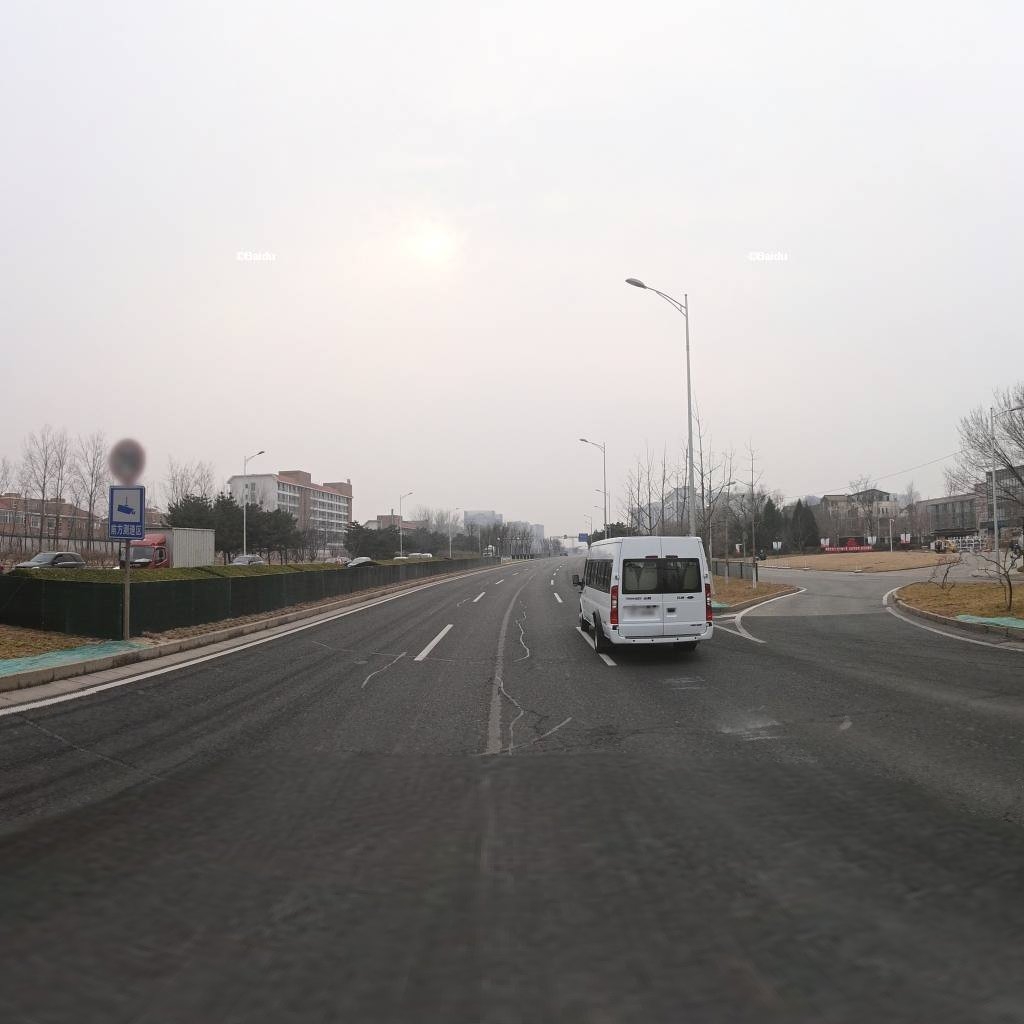
Region: Haidian
Road damage annotations: longitudinal patch, transverse crack, longitudinal patch, longitudinal patch, longitudinal patch, longitudinal patch, alligator crack, transverse crack, transverse patch, transverse crack